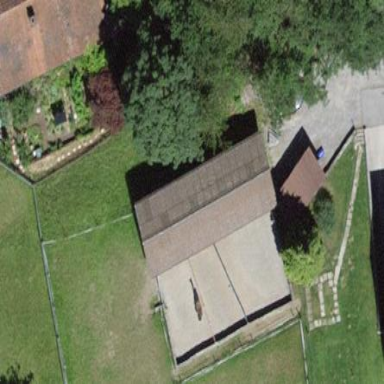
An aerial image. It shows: Farm auxiliary building.